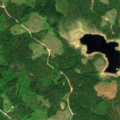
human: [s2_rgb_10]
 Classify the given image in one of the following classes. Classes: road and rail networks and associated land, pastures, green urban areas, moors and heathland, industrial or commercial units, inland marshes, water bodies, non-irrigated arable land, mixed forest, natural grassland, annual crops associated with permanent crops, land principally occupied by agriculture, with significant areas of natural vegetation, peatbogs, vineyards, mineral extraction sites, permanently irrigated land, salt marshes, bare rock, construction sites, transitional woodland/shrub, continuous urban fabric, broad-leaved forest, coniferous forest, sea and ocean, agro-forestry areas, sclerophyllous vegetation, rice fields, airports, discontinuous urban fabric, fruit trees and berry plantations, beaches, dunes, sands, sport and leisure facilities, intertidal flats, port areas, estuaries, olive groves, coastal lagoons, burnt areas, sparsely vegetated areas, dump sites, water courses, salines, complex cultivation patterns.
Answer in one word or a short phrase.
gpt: coniferous forest, mixed forest, transitional woodland/shrub